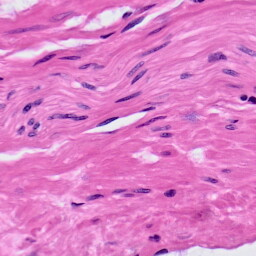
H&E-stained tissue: Prostate